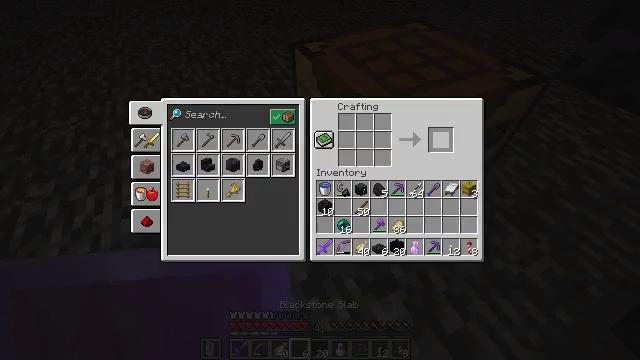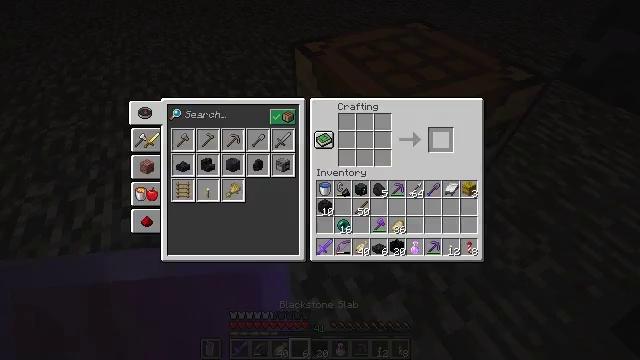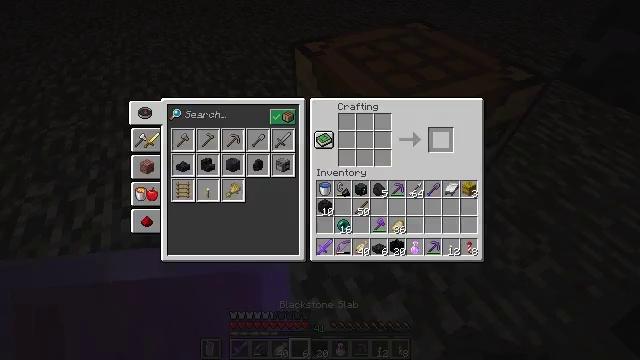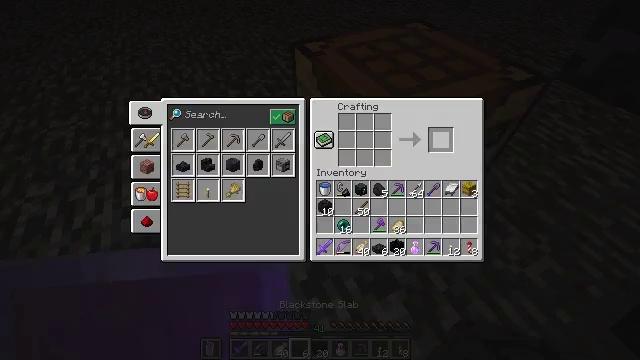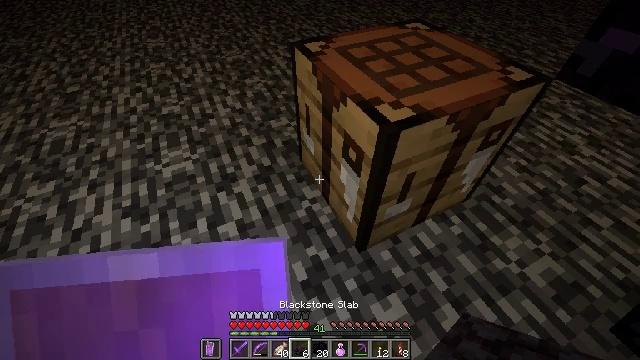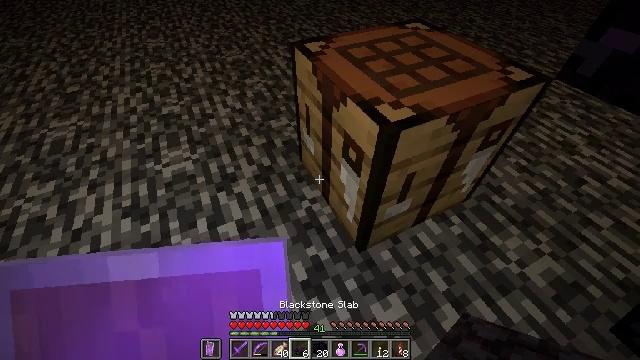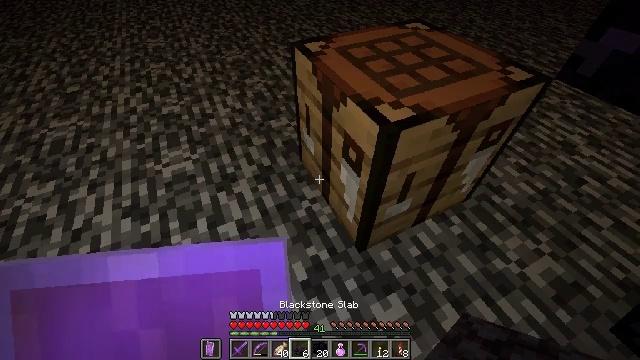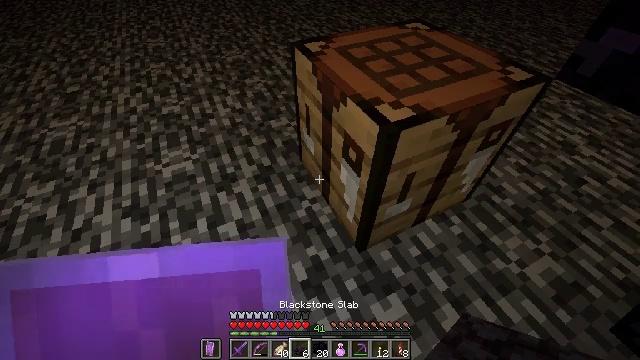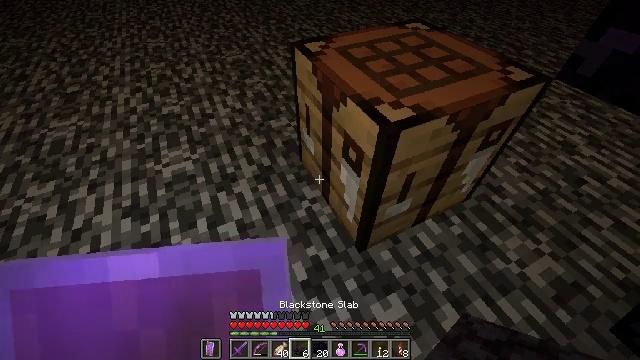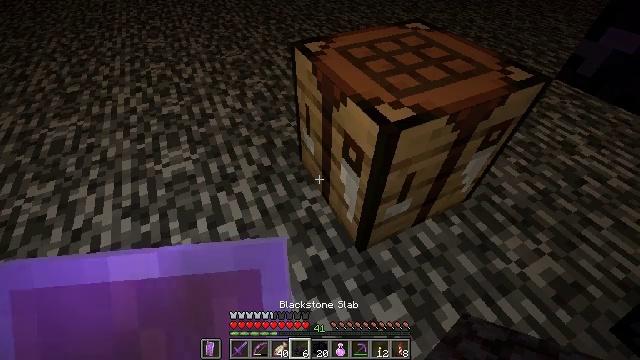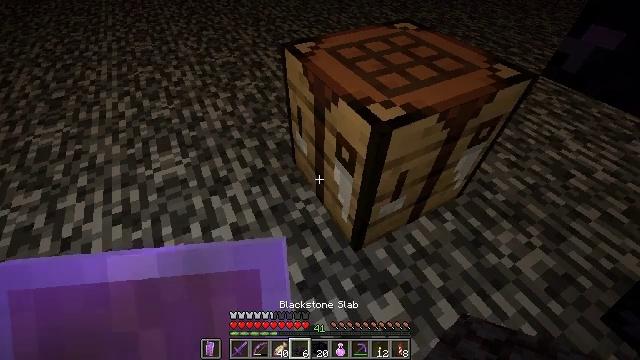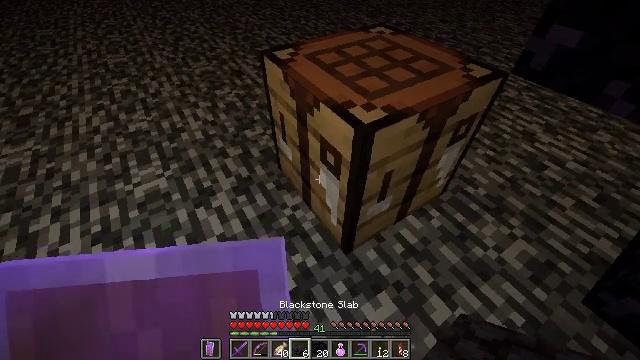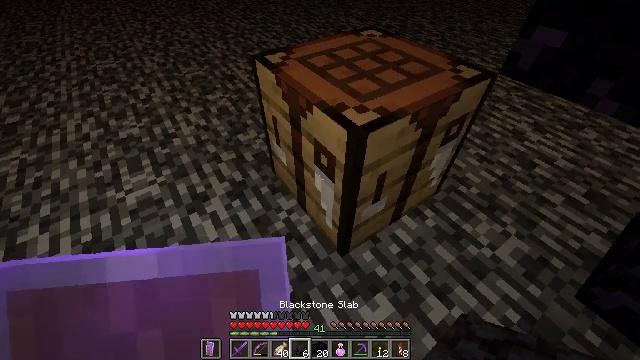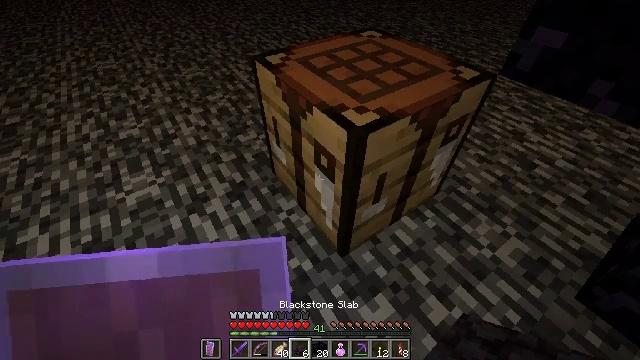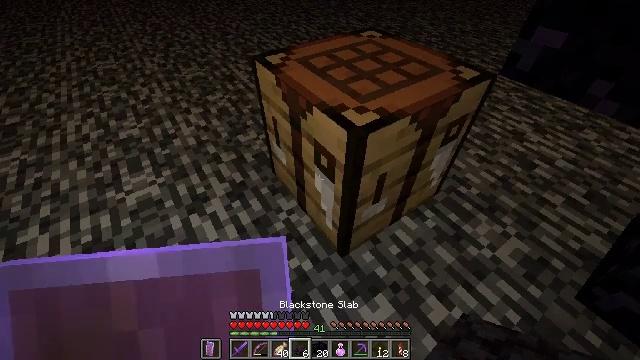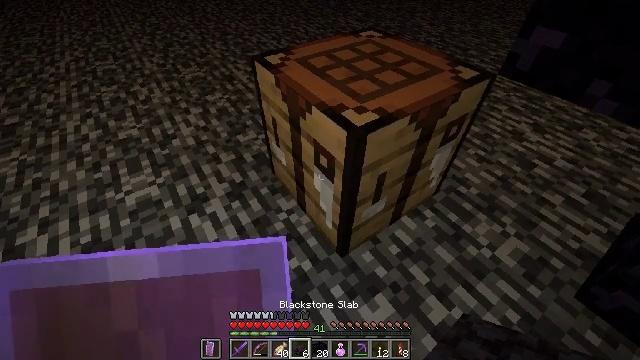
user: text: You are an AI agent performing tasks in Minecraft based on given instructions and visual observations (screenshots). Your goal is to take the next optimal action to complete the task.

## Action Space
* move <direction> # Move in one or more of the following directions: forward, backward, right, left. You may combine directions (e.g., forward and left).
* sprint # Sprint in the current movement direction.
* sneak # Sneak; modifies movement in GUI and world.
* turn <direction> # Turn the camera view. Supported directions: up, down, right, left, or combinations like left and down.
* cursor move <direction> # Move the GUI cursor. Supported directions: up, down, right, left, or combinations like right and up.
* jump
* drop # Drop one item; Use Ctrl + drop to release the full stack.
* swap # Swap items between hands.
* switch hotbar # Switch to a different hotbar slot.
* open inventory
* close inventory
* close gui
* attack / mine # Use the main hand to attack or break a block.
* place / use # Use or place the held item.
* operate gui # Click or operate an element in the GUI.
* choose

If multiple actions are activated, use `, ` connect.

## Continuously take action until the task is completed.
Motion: motion action
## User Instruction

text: Attack the crafting table to break it.
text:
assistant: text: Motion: no_op
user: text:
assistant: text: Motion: no_op
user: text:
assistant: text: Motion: no_op
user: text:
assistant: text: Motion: no_op
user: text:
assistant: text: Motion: no_op
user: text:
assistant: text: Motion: no_op
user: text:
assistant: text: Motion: no_op
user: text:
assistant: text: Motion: no_op
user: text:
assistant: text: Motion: no_op
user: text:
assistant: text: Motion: turn right
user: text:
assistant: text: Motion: turn right and up
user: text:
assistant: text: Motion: turn right
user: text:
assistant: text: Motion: no_op
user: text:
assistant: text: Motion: no_op
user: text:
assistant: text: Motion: no_op
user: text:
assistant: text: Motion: no_op
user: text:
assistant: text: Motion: no_op
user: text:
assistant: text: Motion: no_op
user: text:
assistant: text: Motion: no_op
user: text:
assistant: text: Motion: no_op
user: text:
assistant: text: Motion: no_op
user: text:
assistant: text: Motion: no_op
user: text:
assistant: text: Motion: no_op
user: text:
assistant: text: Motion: no_op
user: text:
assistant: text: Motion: no_op
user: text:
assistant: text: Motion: no_op
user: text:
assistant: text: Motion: no_op
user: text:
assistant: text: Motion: no_op
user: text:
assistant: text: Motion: no_op
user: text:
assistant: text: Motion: no_op